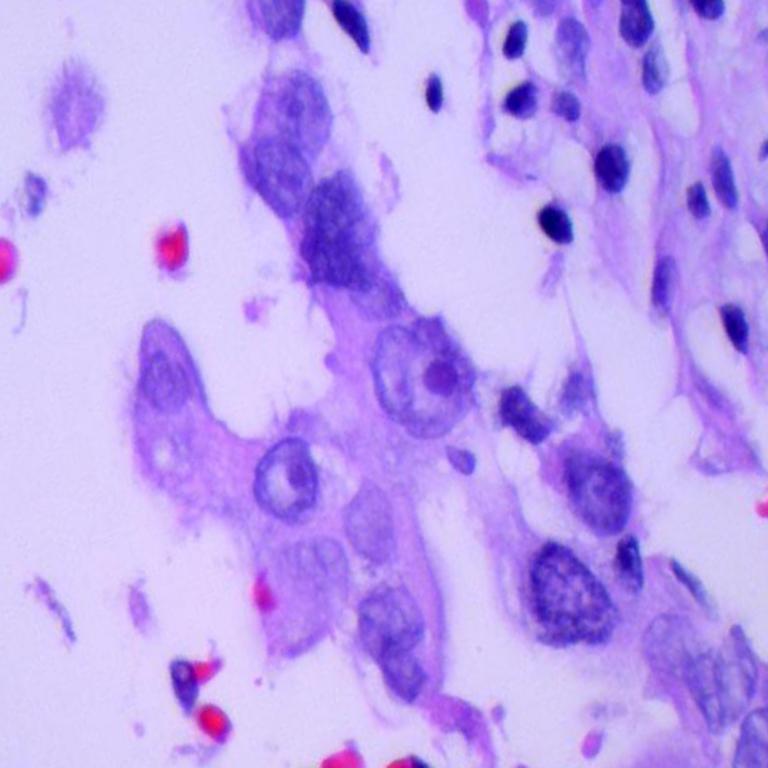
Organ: lung
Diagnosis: adenocarcinomas